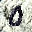
Label: 0